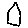
Label: house